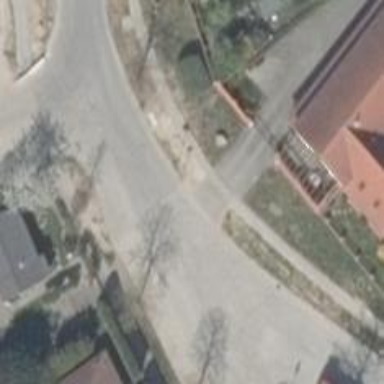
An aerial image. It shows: Residential road with sidewalks on both sides.